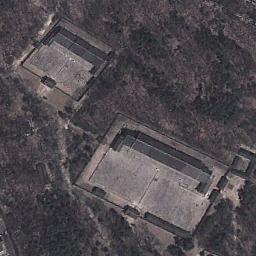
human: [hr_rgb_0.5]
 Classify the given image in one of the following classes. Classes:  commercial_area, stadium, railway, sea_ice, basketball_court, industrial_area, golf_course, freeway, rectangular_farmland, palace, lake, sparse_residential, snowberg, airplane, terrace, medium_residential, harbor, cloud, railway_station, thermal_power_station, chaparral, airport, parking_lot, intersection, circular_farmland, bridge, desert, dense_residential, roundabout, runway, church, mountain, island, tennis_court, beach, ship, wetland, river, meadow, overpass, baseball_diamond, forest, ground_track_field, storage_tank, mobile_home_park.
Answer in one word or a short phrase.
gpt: palace